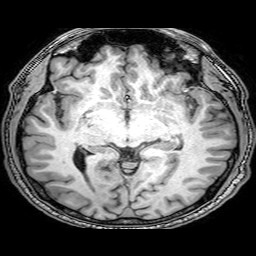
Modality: T1w
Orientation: coronal
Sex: male
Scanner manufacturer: philips
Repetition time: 0.008126 s
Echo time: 0.00372 s